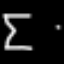
Label: hourglass